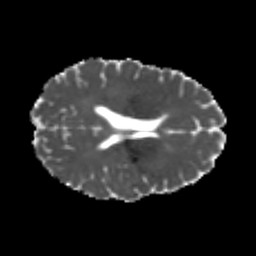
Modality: MD
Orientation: axial
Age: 22
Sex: female
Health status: healthy
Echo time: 0.074 s